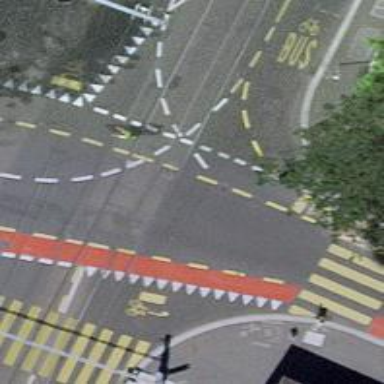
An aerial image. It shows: Road with traffic signals.